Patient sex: M
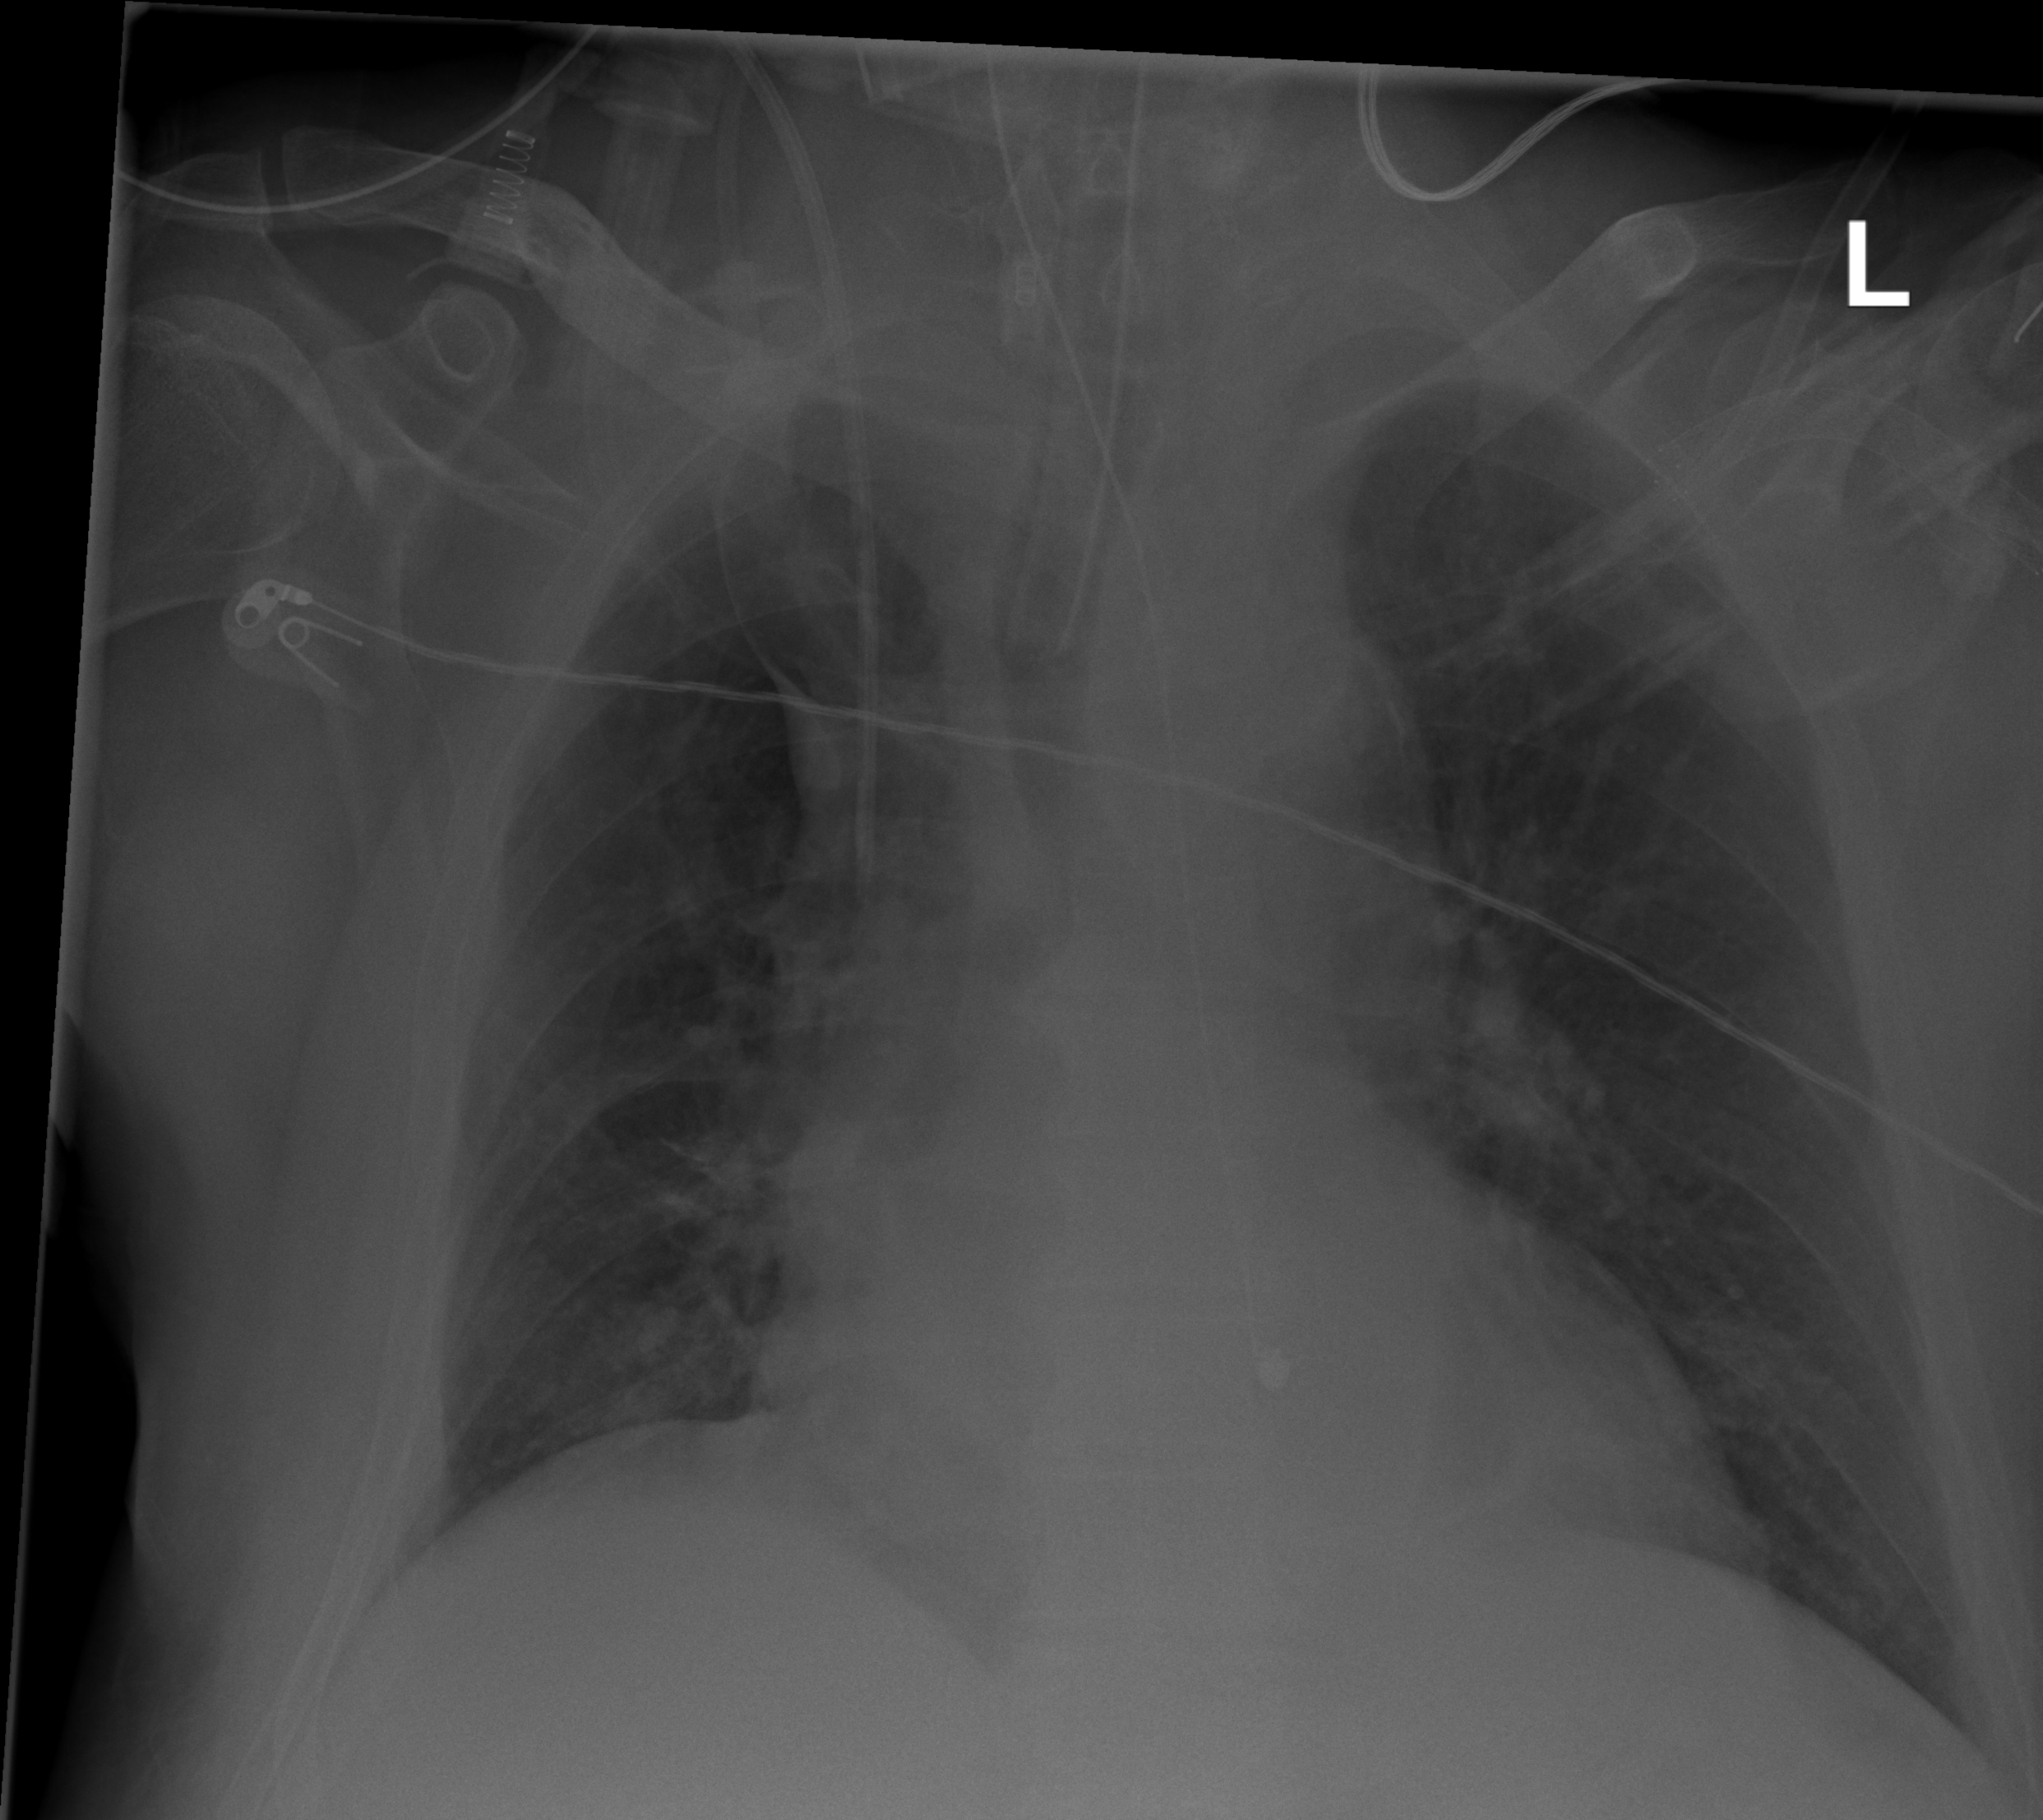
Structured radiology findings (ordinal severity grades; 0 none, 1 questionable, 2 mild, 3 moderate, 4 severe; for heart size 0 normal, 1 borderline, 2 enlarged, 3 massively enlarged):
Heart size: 2
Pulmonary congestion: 2
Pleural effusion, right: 0
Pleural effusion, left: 0
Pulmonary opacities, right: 2
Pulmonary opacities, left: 0
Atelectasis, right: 2
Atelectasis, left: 2